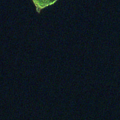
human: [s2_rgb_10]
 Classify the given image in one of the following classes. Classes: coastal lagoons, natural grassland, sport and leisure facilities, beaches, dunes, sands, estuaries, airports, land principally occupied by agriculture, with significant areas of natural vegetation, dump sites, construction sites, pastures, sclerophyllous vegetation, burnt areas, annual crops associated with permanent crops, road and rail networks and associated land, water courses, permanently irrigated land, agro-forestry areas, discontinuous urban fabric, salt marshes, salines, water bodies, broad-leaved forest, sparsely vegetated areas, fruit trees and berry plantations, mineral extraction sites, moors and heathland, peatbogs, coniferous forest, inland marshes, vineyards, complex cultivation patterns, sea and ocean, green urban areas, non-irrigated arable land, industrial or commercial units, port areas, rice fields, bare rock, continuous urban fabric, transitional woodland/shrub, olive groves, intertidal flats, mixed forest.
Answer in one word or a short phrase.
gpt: mixed forest, water bodies